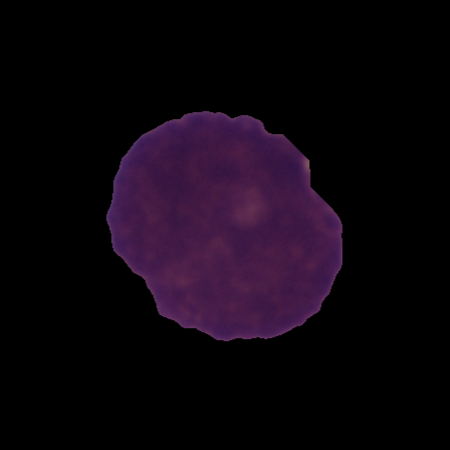
Label: cancer